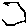
Label: hexagon